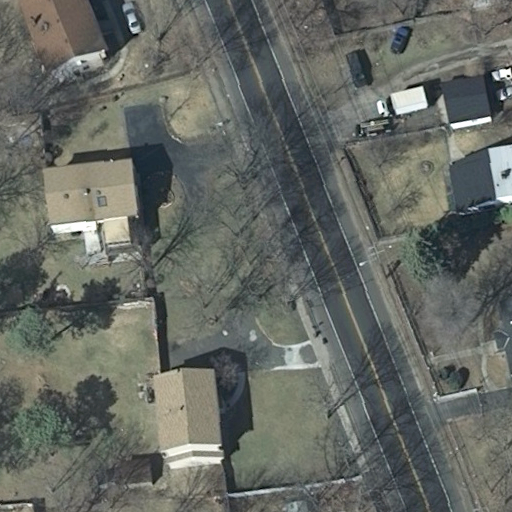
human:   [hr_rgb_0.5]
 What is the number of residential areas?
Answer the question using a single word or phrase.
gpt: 1

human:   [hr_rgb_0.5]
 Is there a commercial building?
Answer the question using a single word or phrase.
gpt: no

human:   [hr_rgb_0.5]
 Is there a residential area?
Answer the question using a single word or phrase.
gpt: yes

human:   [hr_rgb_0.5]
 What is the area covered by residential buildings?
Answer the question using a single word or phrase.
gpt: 836m2

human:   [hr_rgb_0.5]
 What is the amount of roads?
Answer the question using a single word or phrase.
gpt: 1

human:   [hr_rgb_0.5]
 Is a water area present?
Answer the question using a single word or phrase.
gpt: no

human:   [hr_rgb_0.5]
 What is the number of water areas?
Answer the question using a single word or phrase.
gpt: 0

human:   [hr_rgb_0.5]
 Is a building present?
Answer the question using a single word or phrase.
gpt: yes

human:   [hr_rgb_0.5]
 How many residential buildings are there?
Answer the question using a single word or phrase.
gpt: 5

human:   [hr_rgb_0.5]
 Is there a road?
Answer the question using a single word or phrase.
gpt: yes

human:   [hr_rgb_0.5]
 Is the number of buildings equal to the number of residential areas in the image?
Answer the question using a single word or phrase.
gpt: no

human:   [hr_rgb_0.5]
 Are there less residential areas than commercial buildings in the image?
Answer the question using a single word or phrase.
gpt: no

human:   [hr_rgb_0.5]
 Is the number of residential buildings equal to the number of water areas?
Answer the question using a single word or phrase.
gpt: no

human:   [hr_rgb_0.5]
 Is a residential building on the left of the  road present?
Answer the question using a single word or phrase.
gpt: yes

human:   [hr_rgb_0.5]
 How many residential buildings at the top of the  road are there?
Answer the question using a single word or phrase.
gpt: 2

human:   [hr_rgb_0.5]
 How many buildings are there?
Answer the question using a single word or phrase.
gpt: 6

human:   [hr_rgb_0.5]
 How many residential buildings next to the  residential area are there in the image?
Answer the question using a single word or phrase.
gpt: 5

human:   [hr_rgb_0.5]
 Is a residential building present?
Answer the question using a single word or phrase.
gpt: yes

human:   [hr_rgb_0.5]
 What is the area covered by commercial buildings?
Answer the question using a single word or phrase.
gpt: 0m2

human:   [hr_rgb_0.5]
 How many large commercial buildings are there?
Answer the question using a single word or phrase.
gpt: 0

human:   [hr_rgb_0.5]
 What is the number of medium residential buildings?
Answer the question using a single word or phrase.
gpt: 4

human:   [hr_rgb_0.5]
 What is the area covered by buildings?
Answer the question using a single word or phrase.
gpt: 907m2

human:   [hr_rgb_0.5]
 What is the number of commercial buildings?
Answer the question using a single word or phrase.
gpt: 0

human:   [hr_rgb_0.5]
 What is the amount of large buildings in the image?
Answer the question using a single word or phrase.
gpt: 0

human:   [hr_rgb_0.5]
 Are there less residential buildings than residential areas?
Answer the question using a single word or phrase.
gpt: no

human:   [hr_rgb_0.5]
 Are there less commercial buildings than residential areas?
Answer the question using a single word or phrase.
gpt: yes

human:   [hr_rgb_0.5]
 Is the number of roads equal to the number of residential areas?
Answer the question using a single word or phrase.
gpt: yes

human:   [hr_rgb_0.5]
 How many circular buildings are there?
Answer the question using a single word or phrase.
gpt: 0

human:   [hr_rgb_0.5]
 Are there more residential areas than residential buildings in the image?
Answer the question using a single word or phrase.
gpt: no

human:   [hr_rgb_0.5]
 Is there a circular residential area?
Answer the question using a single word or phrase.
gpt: no

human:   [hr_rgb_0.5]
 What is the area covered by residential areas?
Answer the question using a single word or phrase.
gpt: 10611m2

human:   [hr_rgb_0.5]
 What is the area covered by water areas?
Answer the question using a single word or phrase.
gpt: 0m2

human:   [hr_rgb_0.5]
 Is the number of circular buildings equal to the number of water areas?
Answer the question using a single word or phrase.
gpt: yes

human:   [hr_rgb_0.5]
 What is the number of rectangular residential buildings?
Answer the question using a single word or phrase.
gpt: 3

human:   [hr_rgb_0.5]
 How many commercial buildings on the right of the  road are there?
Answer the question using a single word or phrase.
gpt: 0

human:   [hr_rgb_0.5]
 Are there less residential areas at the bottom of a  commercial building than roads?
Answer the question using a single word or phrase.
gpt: yes

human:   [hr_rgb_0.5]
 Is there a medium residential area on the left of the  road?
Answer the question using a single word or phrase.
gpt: no

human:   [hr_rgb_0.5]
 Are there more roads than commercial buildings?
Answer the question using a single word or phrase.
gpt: yes

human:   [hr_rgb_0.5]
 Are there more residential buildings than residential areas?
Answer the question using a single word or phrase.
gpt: yes

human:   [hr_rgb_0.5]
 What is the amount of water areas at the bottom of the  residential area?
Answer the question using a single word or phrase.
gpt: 0

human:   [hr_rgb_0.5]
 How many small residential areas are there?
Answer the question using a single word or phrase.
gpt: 0

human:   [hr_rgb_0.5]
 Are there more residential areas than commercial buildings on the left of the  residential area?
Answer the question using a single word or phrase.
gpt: yes

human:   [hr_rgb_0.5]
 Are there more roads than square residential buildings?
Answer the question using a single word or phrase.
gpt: yes

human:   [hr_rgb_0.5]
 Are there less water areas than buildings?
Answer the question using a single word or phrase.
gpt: yes

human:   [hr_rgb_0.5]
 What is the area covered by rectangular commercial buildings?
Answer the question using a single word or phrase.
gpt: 0m2

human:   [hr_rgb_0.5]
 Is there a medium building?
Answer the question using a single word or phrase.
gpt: yes

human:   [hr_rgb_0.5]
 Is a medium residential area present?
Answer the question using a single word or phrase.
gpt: no

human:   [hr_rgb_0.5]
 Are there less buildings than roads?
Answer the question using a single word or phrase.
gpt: no

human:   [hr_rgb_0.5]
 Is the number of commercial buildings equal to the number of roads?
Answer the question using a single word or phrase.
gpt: no

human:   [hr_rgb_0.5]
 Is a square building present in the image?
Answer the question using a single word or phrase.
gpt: no

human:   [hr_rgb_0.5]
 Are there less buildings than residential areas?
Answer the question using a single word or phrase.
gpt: no

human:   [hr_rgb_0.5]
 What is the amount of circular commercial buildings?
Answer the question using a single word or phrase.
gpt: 0

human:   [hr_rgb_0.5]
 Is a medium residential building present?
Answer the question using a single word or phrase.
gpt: yes

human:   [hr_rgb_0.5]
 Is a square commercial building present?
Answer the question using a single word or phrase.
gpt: no

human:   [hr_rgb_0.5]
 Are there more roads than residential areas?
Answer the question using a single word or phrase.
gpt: no

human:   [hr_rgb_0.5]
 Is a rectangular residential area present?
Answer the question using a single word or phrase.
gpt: yes

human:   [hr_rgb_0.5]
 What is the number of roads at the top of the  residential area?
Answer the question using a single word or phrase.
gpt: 1

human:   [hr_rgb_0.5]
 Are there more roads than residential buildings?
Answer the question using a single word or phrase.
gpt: no

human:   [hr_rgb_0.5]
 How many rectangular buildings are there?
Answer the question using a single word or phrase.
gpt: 4

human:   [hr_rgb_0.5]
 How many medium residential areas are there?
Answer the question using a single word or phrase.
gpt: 0

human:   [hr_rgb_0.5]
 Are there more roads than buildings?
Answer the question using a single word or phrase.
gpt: no

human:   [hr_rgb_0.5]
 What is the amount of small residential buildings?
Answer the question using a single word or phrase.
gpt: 1

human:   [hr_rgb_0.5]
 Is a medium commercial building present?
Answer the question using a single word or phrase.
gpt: no

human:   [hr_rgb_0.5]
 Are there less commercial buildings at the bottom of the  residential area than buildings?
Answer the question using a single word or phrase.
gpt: yes